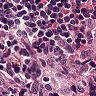
Metastatic tissue present: yes